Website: lowes
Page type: customer-info-address
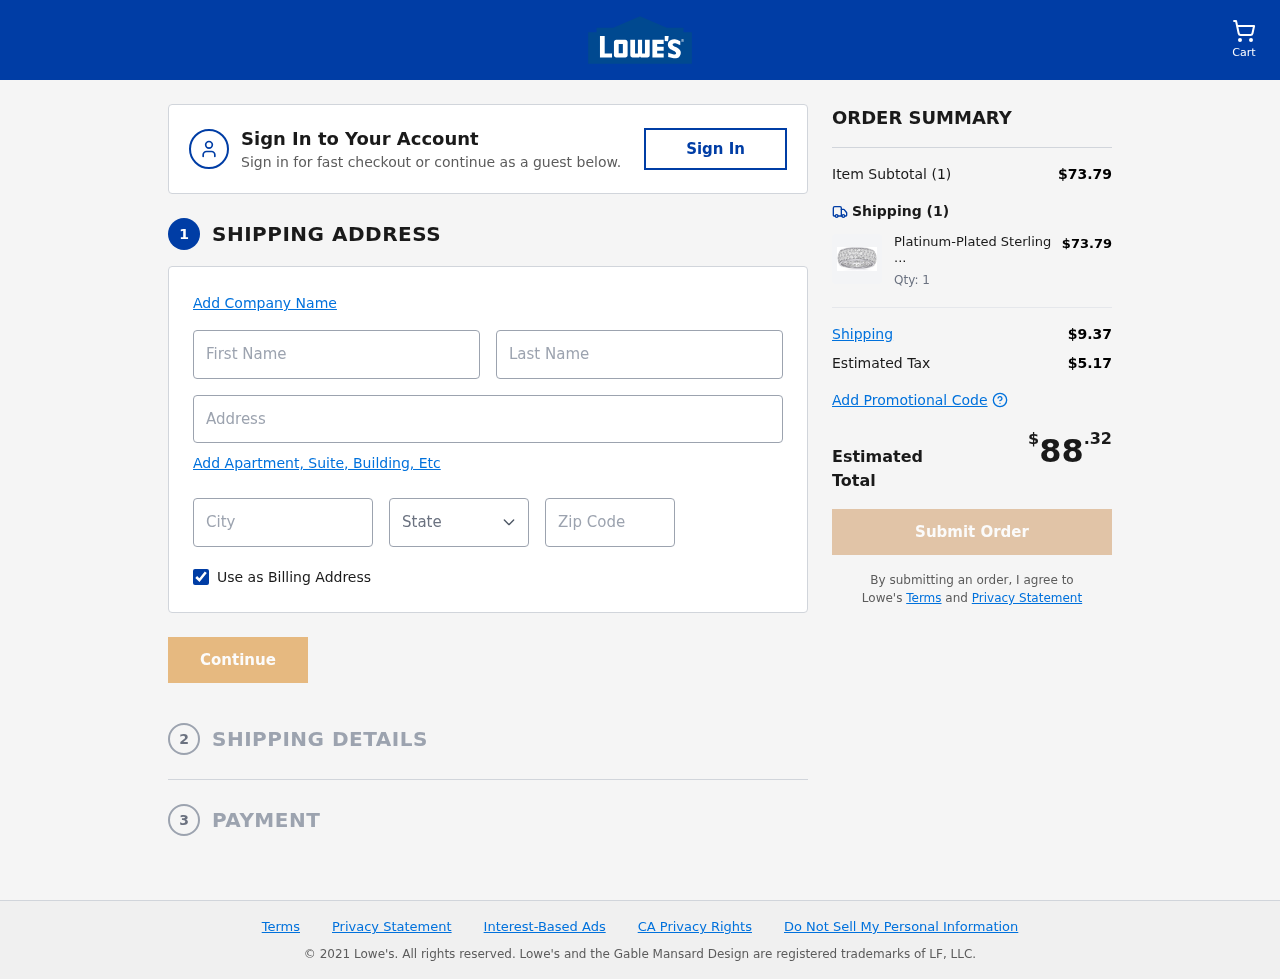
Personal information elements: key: PII_CITY
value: South Charleshaven
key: PII_FIRSTNAME
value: Eileen
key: PII_LASTNAME
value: Smith
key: PII_POSTCODE
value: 38863
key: PII_STATE_ABBR
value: VI
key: PII_STREET
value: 86436 Robert Green
Product elements: key: PRODUCT1_NAME
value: Platinum-Plated Sterling Silver Swarovski Zirconia Three-Row Pave Round Cut Ring, Size 6
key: PRODUCT1_PRICE
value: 73.79
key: PRODUCT1_QUANTITY
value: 1
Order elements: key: ORDER_NUM_ITEMS
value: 1
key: ORDER_SUBTOTAL
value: $73.79
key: ORDER_NUM_ITEMS2
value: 1
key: ORDER_SHIPPING_COST
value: $9.37
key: ORDER_TAX
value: $5.17
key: ORDER_TOTAL
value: $88.32